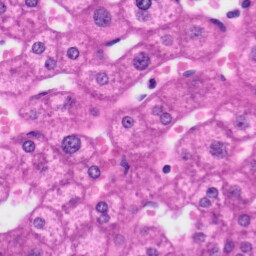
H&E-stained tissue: Liver